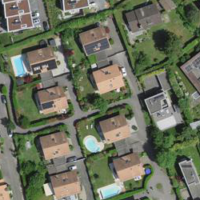
EUNIS habitat code: 55
Species observed at this site:
Stictocephala bisonia
Ichthyosaura alpestris